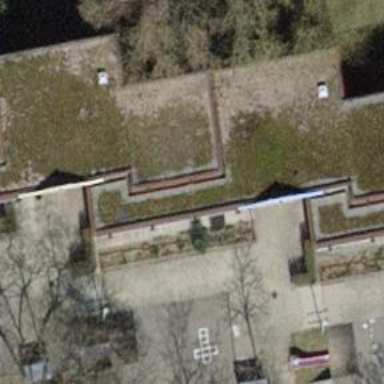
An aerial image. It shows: Kindergarten.